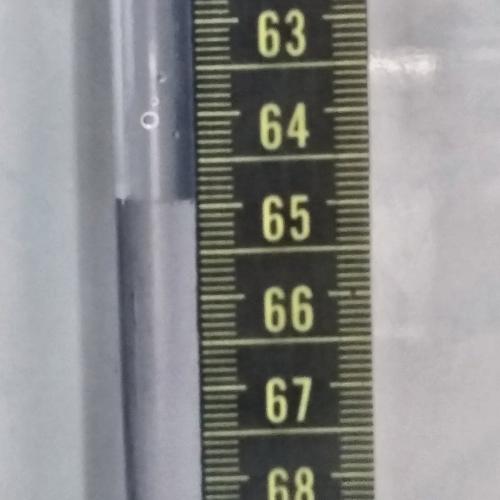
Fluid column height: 64.9 cm